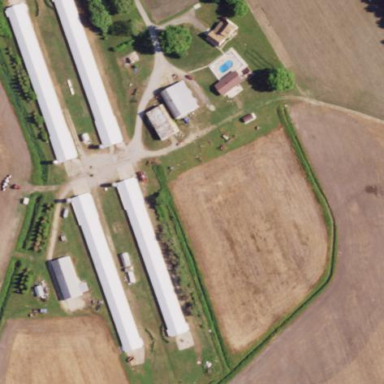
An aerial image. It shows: Farmyard area.